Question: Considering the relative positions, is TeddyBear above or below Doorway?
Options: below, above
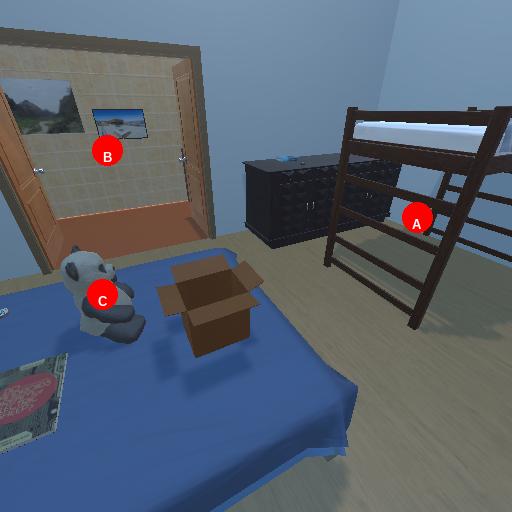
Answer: below